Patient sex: M
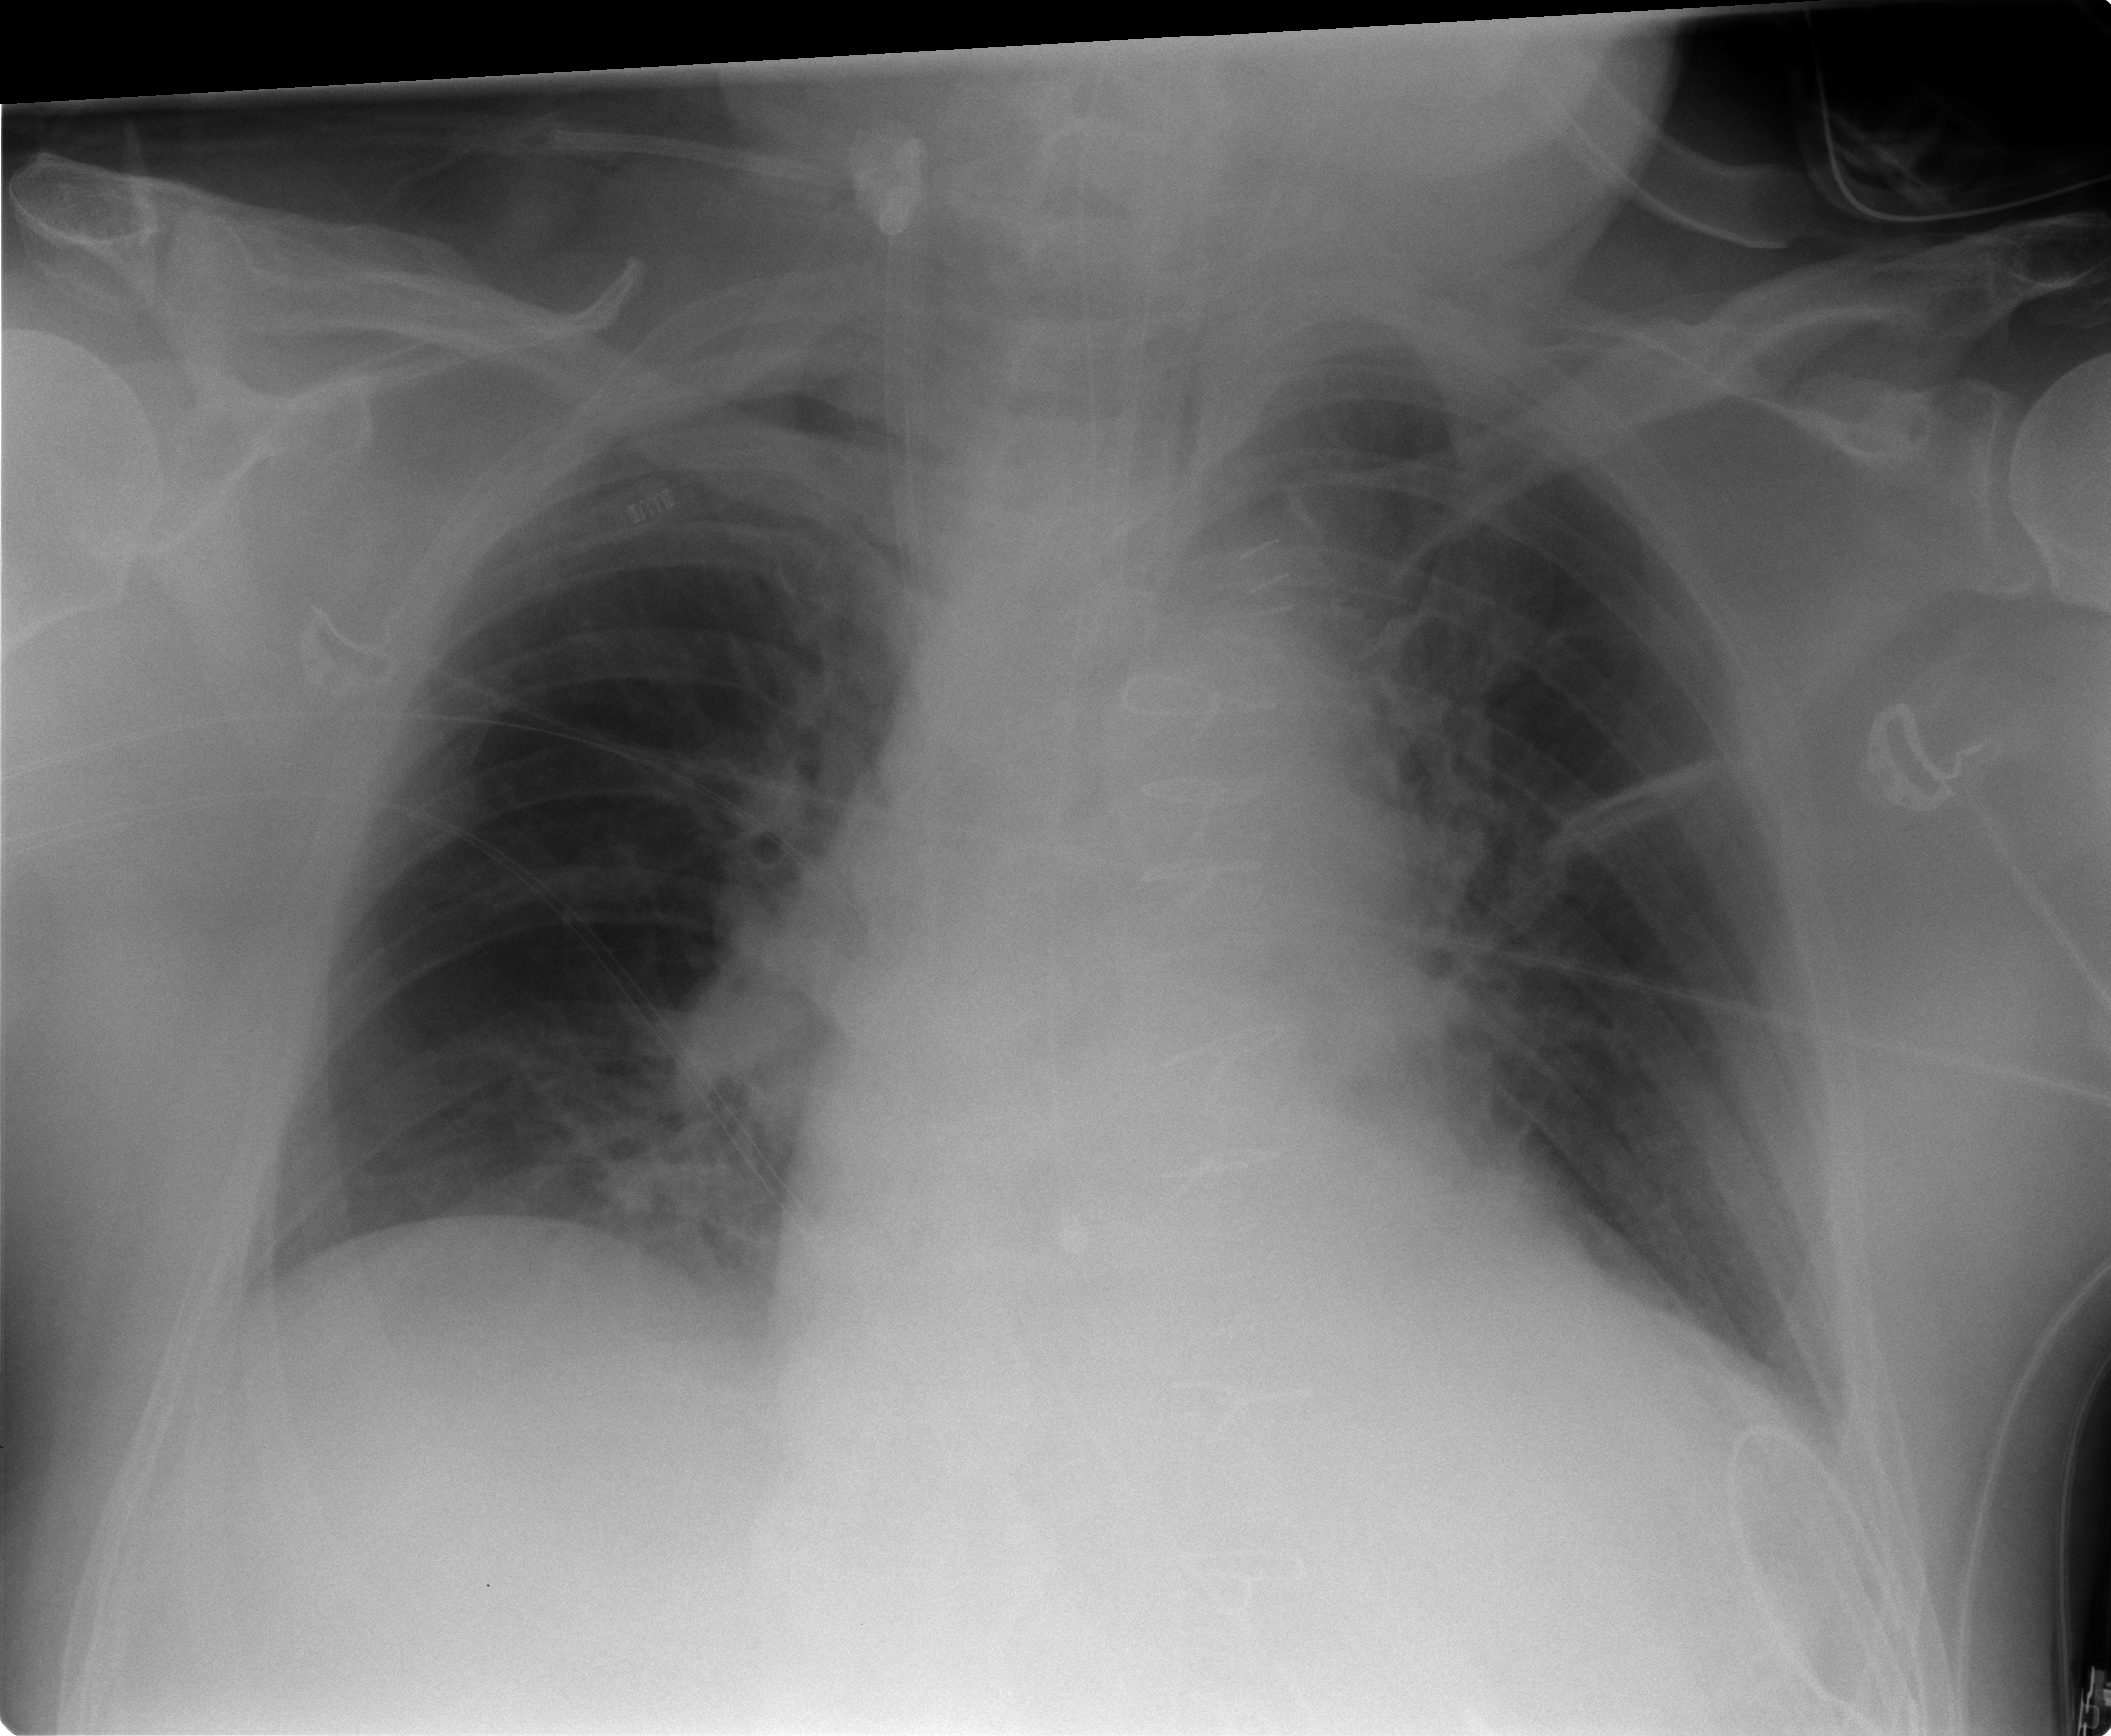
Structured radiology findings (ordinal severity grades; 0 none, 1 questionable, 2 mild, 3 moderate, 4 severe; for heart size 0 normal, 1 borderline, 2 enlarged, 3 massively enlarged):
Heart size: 2
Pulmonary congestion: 0
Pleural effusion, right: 0
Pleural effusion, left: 0
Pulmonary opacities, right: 0
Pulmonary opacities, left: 0
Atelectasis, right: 0
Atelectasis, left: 2